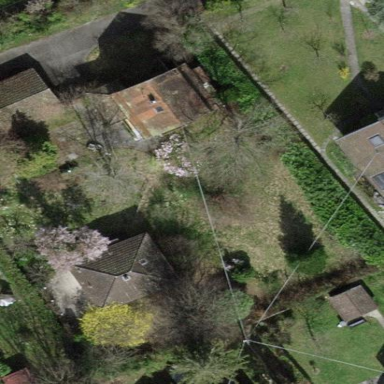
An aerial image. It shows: Garden surrounded by fence.